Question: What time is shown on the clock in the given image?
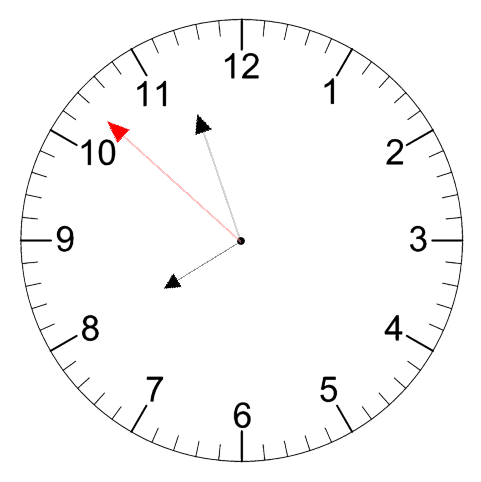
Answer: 07:56:52